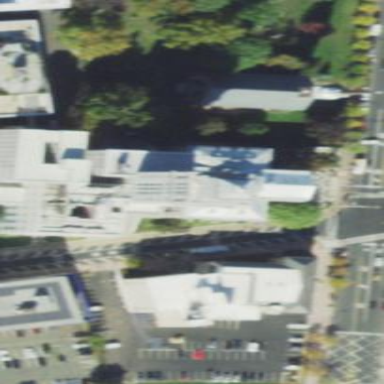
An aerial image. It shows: Government office building that serves as courthouse.